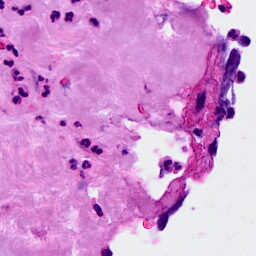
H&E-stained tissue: Breast